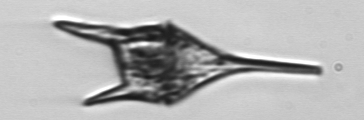
Label: Tripos_lineatus